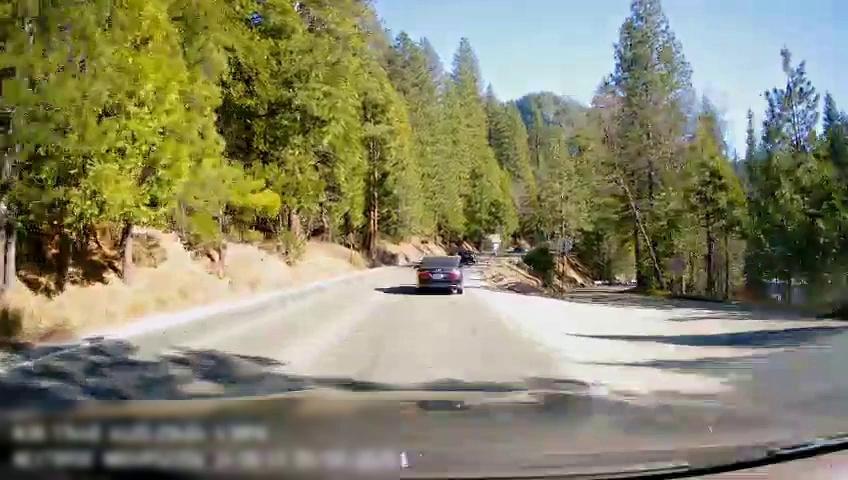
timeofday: Day
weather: Sunny
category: Drivable Space
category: Vehicles | Car
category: Vehicles | Car
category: Lanes | Opposite Lane